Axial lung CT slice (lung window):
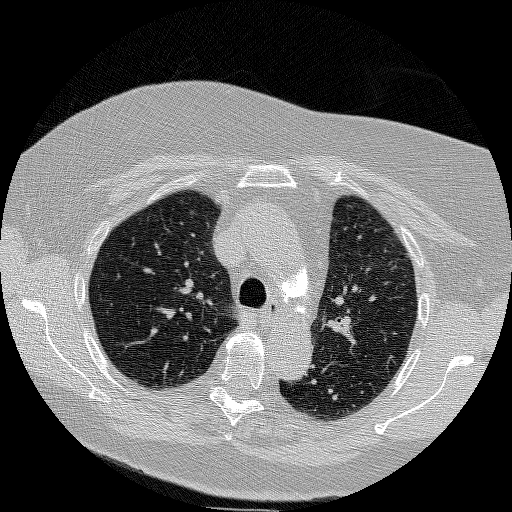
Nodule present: no